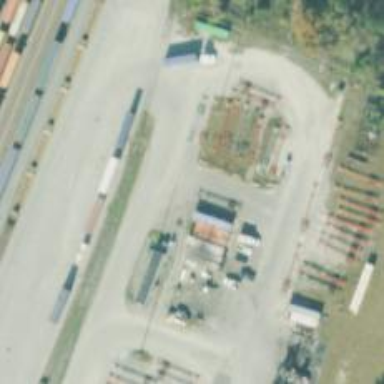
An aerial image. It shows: Yard meant for services.